Field crop: tomato
Growth stage: 1
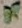
Species: solanum